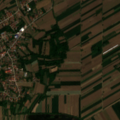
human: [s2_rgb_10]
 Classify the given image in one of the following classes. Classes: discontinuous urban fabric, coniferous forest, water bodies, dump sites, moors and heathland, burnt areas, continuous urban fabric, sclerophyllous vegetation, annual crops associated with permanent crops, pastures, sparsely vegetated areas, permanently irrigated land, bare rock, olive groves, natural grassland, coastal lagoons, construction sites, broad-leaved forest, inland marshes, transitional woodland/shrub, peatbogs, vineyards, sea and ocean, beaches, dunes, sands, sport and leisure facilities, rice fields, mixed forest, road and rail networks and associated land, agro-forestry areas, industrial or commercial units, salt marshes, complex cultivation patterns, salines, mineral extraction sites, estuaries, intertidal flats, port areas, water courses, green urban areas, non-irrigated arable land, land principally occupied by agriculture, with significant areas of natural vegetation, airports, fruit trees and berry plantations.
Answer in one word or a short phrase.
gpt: discontinuous urban fabric, non-irrigated arable land, land principally occupied by agriculture, with significant areas of natural vegetation